Field crop: maize
Growth stage: 2
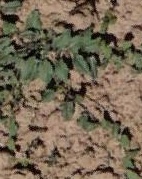
Species: convolvulus